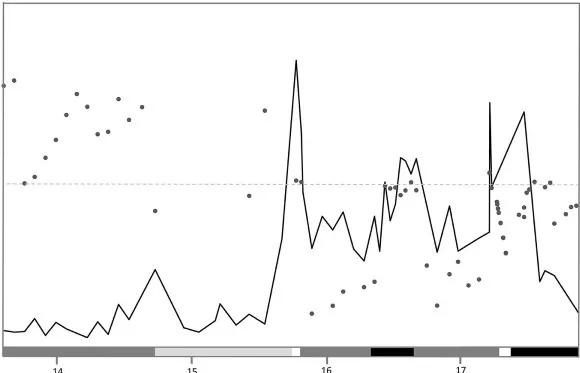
Overview of eGFR, proteinuria and ratio of predicted eculizumab concentrations related to the eculizumab treatment in time. (B) Urine Protein-to-Creatine ratio (g/10 mmol) in time indicated with dark grey line. Ratios of predicted eculizumab concentrations of our patient and a standardized patient of same weight indicated with dots. Ratio =1 (horizontal dotted line), normal clearance; Ratio >1, decreased clearance in our patient (eculizumab concentrations higher than expected); Ratio <1; increased clearance in our patient (eculizumab concentrations lower than expected.
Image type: pathology (fish)